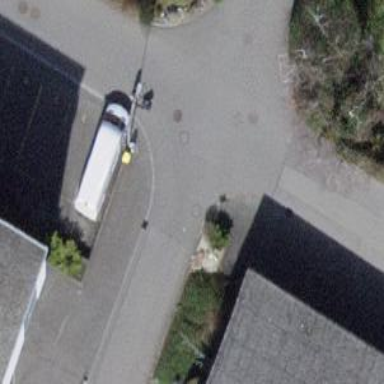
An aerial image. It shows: Post box is visible.